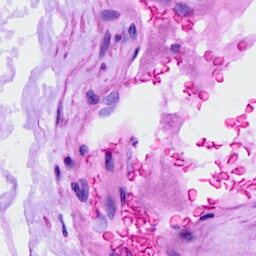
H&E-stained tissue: Ovarian